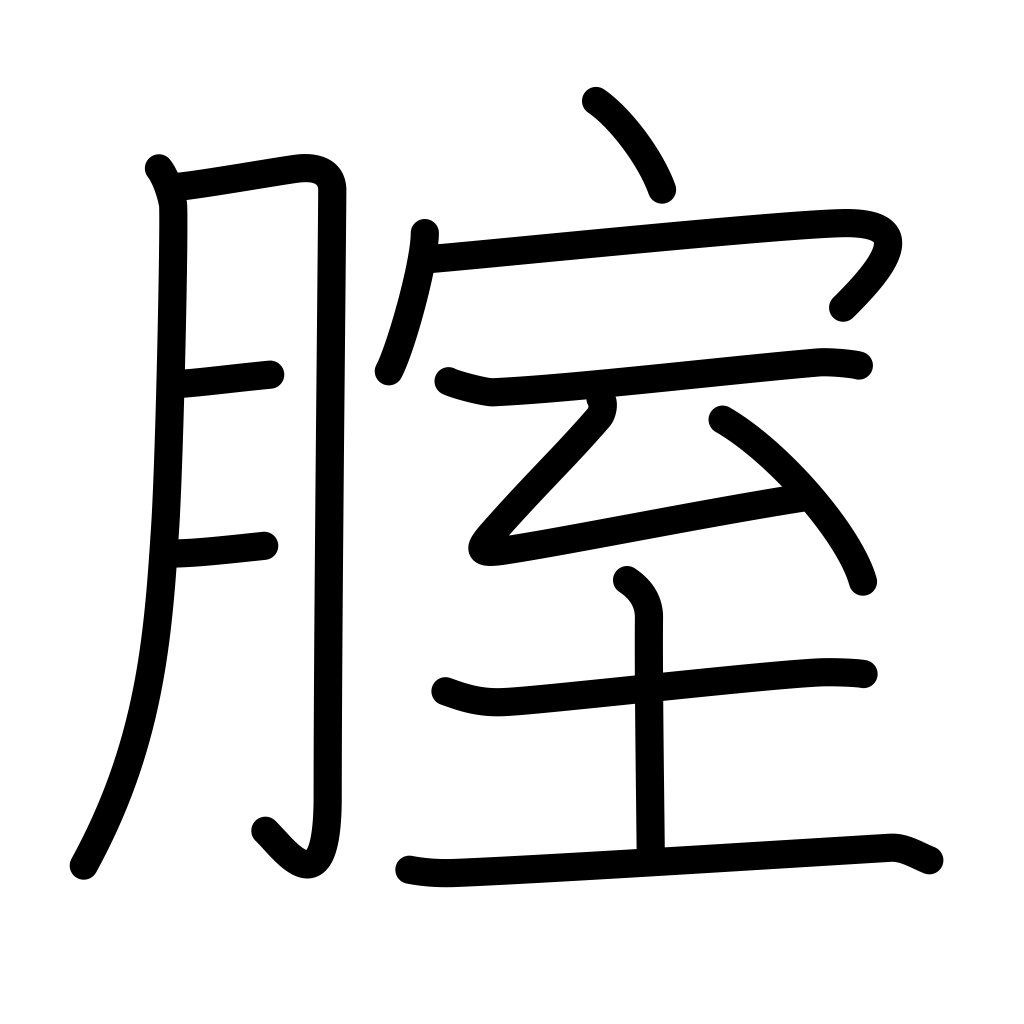
Meaning: vagina